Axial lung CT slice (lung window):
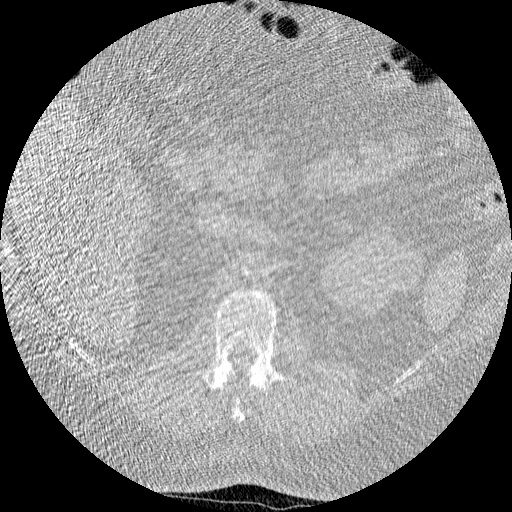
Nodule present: no